Question: I'm currently working on a site which displays pictures of toilet graffiti in a Google-like image gallery. Every picture has an overlay which displays the transcription of the graffiti. The problem is that the text inside the overlays won't break at all. The text will only expand horizontally although its element is an inline-block and has the word-break property set.
To clarify the markup, here is a screenshot:

And here is an abstraction:
'''
<div class="jg-image">
<div class="women"></div> <!-- colored overlay-->
<div class="transcription-container">
<div>
<span class="transcription">Text goes here...</span>
</div>
</div>
>/div>
'''
And here the CSS:
'''
.transcription-container{
display: table;
position: absolute;
width: 100%;
height: 100%;
text-align: center;
div{
display: table-cell;
position: relative;
vertical-align: middle;
width: inherit;
}
}
span.transcription{
display: inline-block;
position: relative;
width: inherit;
max-width: inherit;
height: auto;
padding: 4px;
overflow: hidden;
white-space: nowrap;
word-wrap: break-word;
/*text-overflow: ellipsis;*/
line-height: 1.618rem;
}
'''
The overlay and the text inside it is dynamically added to the DOM and the width and max-width of the span.transcription is also set to a specific width.
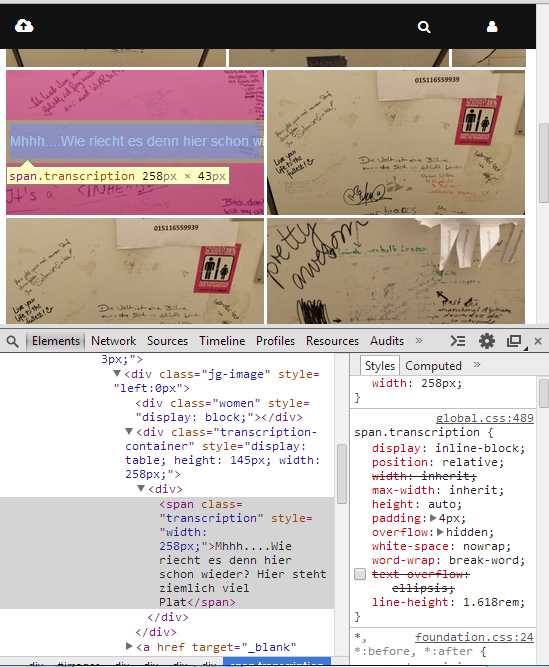
Answer: try this and check result,you shoud change to'white-space:normal'
'''
span.transcription{
display: inline-block;
position: relative;
width: inherit;
max-width: inherit;
height: auto;
padding: 4px;
overflow: hidden;
white-space: normal;
word-wrap: break-word;
/*text-overflow: ellipsis;*/
line-height: 1.618rem;
}
'''
for reading more: <URL>